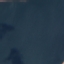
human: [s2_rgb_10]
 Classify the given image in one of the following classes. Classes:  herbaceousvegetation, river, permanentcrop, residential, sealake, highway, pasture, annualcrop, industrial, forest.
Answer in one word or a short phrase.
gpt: SeaLake